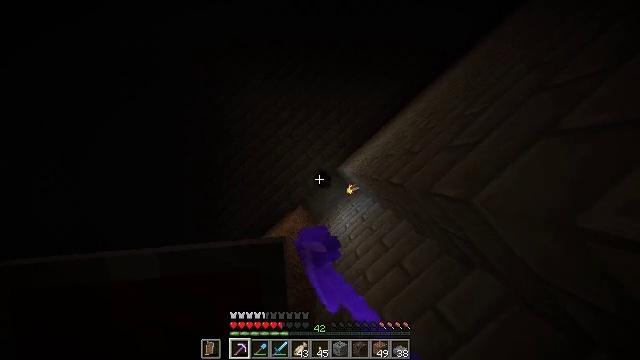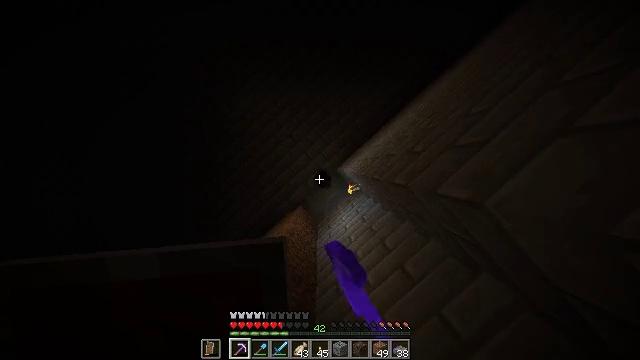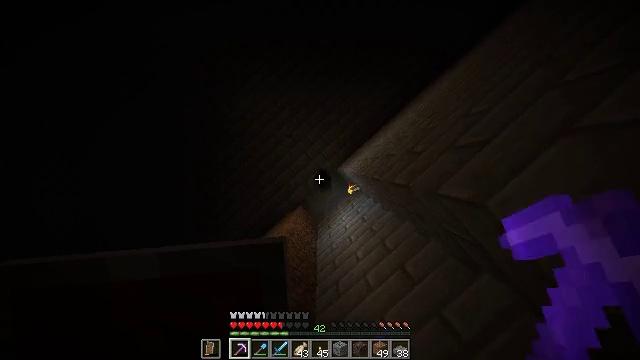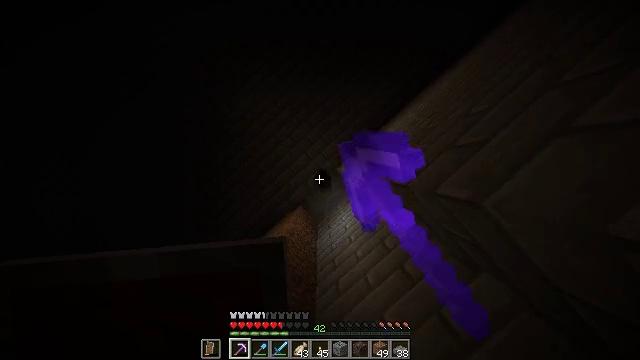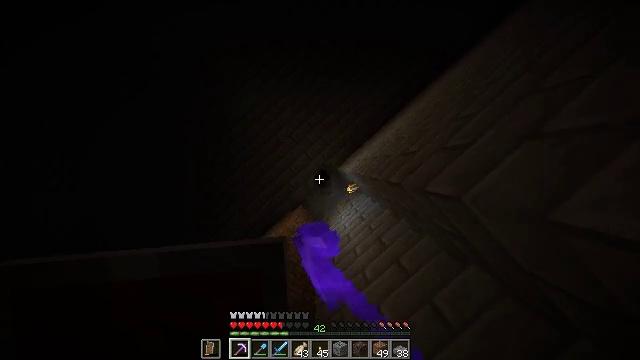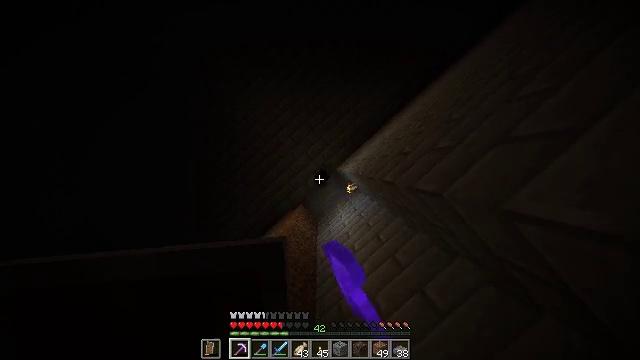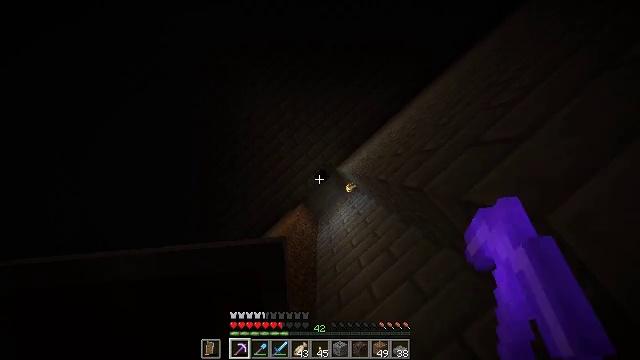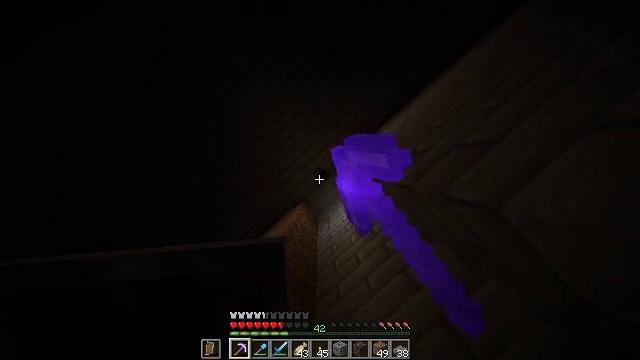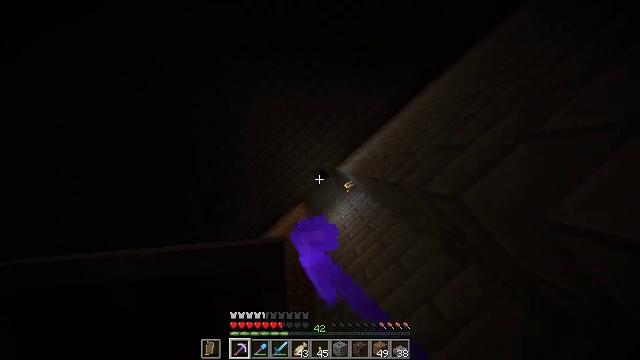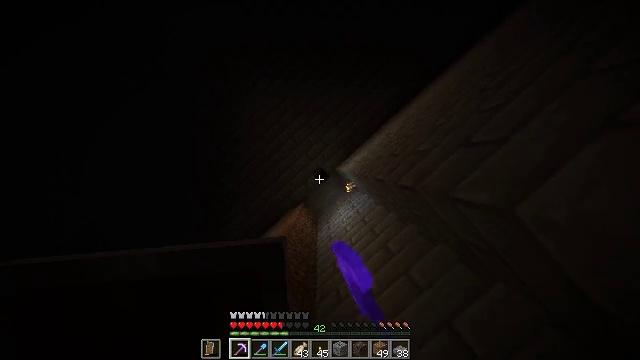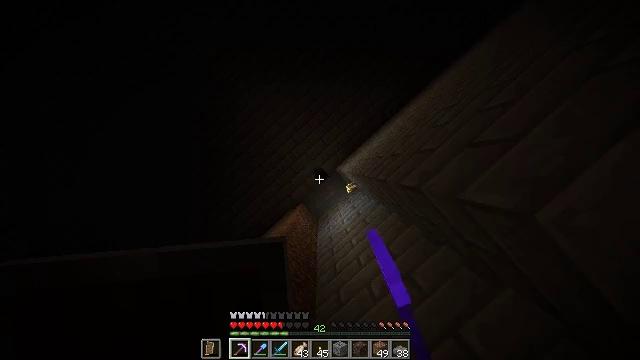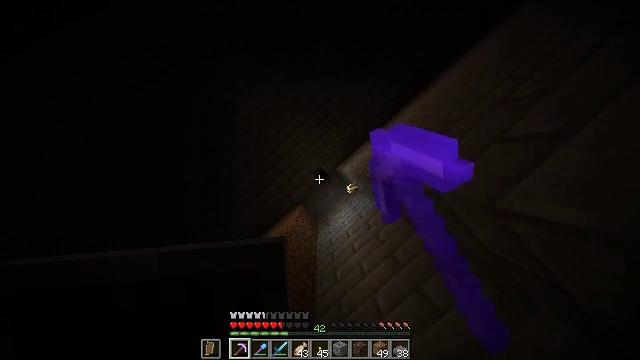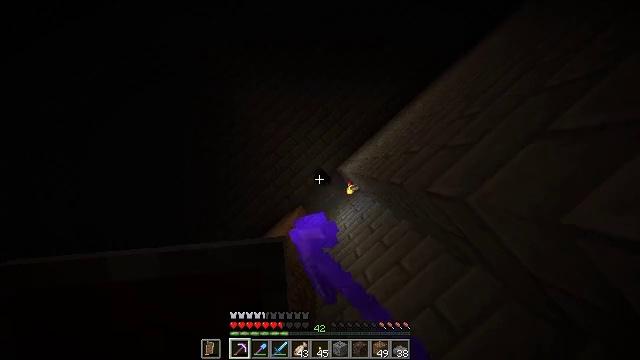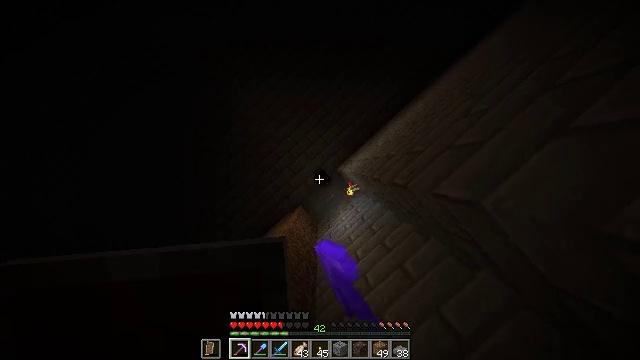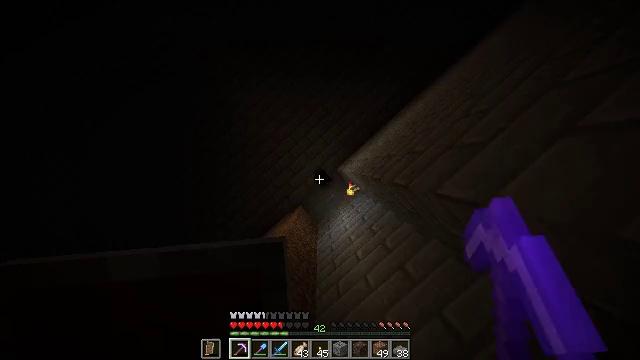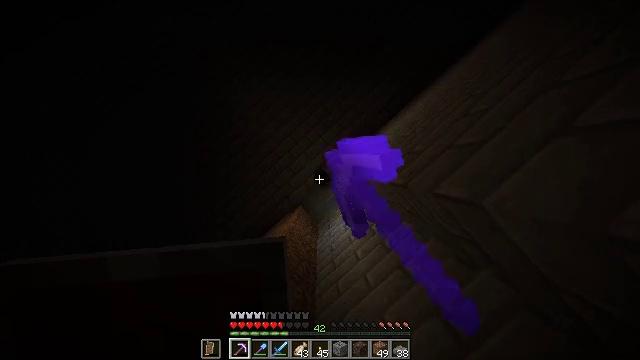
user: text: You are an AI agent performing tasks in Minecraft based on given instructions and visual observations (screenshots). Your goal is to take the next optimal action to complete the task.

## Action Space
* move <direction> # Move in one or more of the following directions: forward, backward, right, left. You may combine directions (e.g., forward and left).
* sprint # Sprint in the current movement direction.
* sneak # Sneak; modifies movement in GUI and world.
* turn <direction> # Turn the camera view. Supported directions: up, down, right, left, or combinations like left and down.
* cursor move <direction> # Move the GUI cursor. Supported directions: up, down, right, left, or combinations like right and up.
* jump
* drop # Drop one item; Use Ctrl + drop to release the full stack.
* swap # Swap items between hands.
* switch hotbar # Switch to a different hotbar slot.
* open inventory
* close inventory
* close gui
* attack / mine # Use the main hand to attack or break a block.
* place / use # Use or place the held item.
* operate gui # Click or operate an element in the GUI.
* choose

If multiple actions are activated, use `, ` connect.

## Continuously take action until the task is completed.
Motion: motion action
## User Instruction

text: Mine the black stained glass pane.
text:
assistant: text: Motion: attack / mine, jump
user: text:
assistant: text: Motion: attack / mine, jump
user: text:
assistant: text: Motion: attack / mine, jump
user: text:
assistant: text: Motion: attack / mine, jump
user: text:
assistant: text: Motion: attack / mine, jump
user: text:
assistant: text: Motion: attack / mine, jump
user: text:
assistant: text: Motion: attack / mine, jump
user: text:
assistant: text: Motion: attack / mine, jump
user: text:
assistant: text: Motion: attack / mine, jump
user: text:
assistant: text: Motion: attack / mine, jump
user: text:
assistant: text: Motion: attack / mine, jump
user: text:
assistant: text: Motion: attack / mine, jump
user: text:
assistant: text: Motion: attack / mine, jump
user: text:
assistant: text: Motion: attack / mine, jump
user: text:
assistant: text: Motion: attack / mine, jump
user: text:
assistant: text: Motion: attack / mine, jump
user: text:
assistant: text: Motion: attack / mine, jump
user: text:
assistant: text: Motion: attack / mine, jump
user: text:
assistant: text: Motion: attack / mine, jump
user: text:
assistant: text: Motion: attack / mine, jump
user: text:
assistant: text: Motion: attack / mine, jump
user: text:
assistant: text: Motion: attack / mine, jump
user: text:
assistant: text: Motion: attack / mine, jump
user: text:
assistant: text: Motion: attack / mine, jump
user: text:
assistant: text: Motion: attack / mine, jump
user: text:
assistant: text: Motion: attack / mine, jump
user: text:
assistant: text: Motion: attack / mine, jump
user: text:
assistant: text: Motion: attack / mine, jump
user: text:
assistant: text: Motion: attack / mine, jump
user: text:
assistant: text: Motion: attack / mine, jump